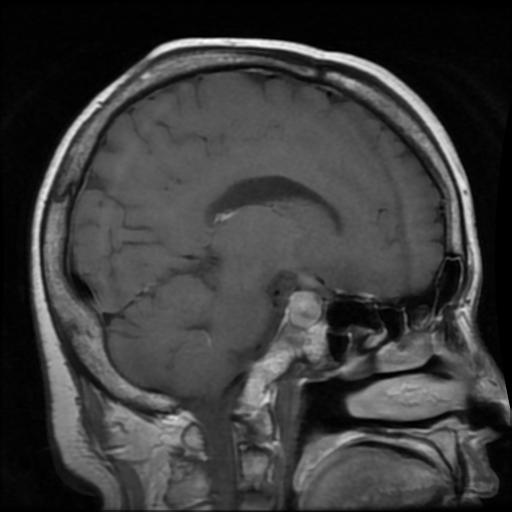
Label: pituitary